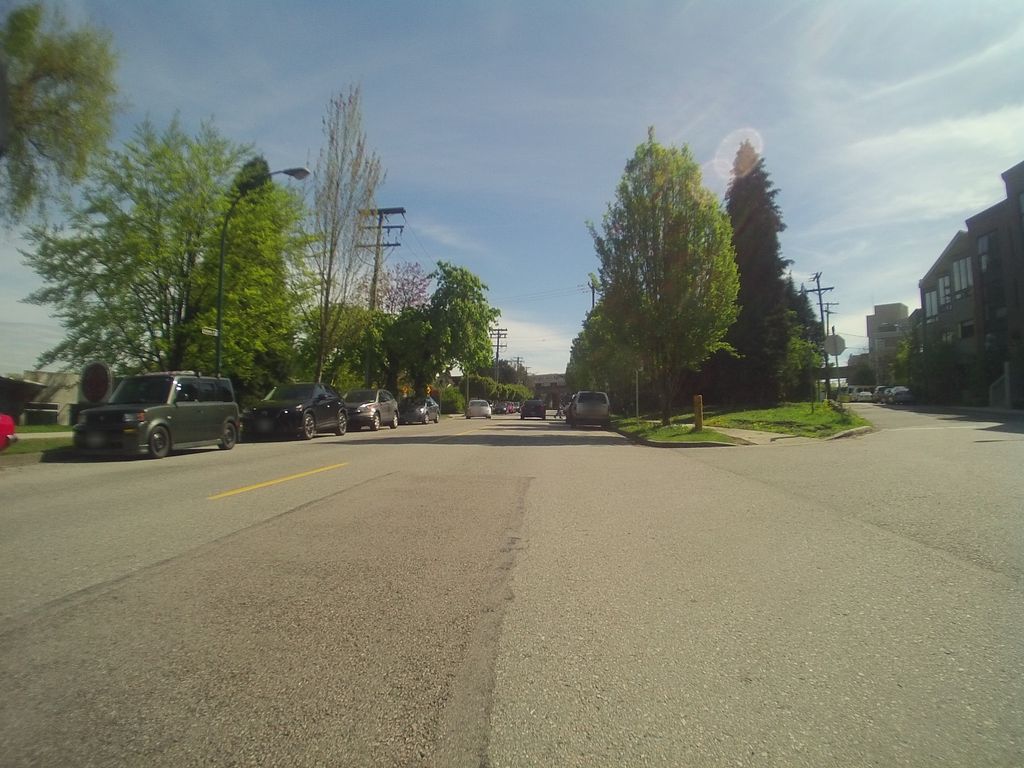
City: vancouver